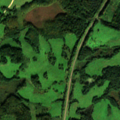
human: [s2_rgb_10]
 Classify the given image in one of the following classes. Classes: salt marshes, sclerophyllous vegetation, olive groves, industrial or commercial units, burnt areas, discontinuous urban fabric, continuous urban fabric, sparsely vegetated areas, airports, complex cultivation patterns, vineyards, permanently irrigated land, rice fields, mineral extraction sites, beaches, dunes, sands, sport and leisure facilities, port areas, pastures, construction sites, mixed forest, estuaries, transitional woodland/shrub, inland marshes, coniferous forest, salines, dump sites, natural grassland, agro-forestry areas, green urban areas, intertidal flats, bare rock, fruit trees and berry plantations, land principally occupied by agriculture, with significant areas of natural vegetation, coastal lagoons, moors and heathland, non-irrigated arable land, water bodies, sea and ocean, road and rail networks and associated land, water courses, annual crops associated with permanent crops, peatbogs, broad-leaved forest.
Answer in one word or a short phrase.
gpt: pastures, mixed forest, transitional woodland/shrub